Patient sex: M
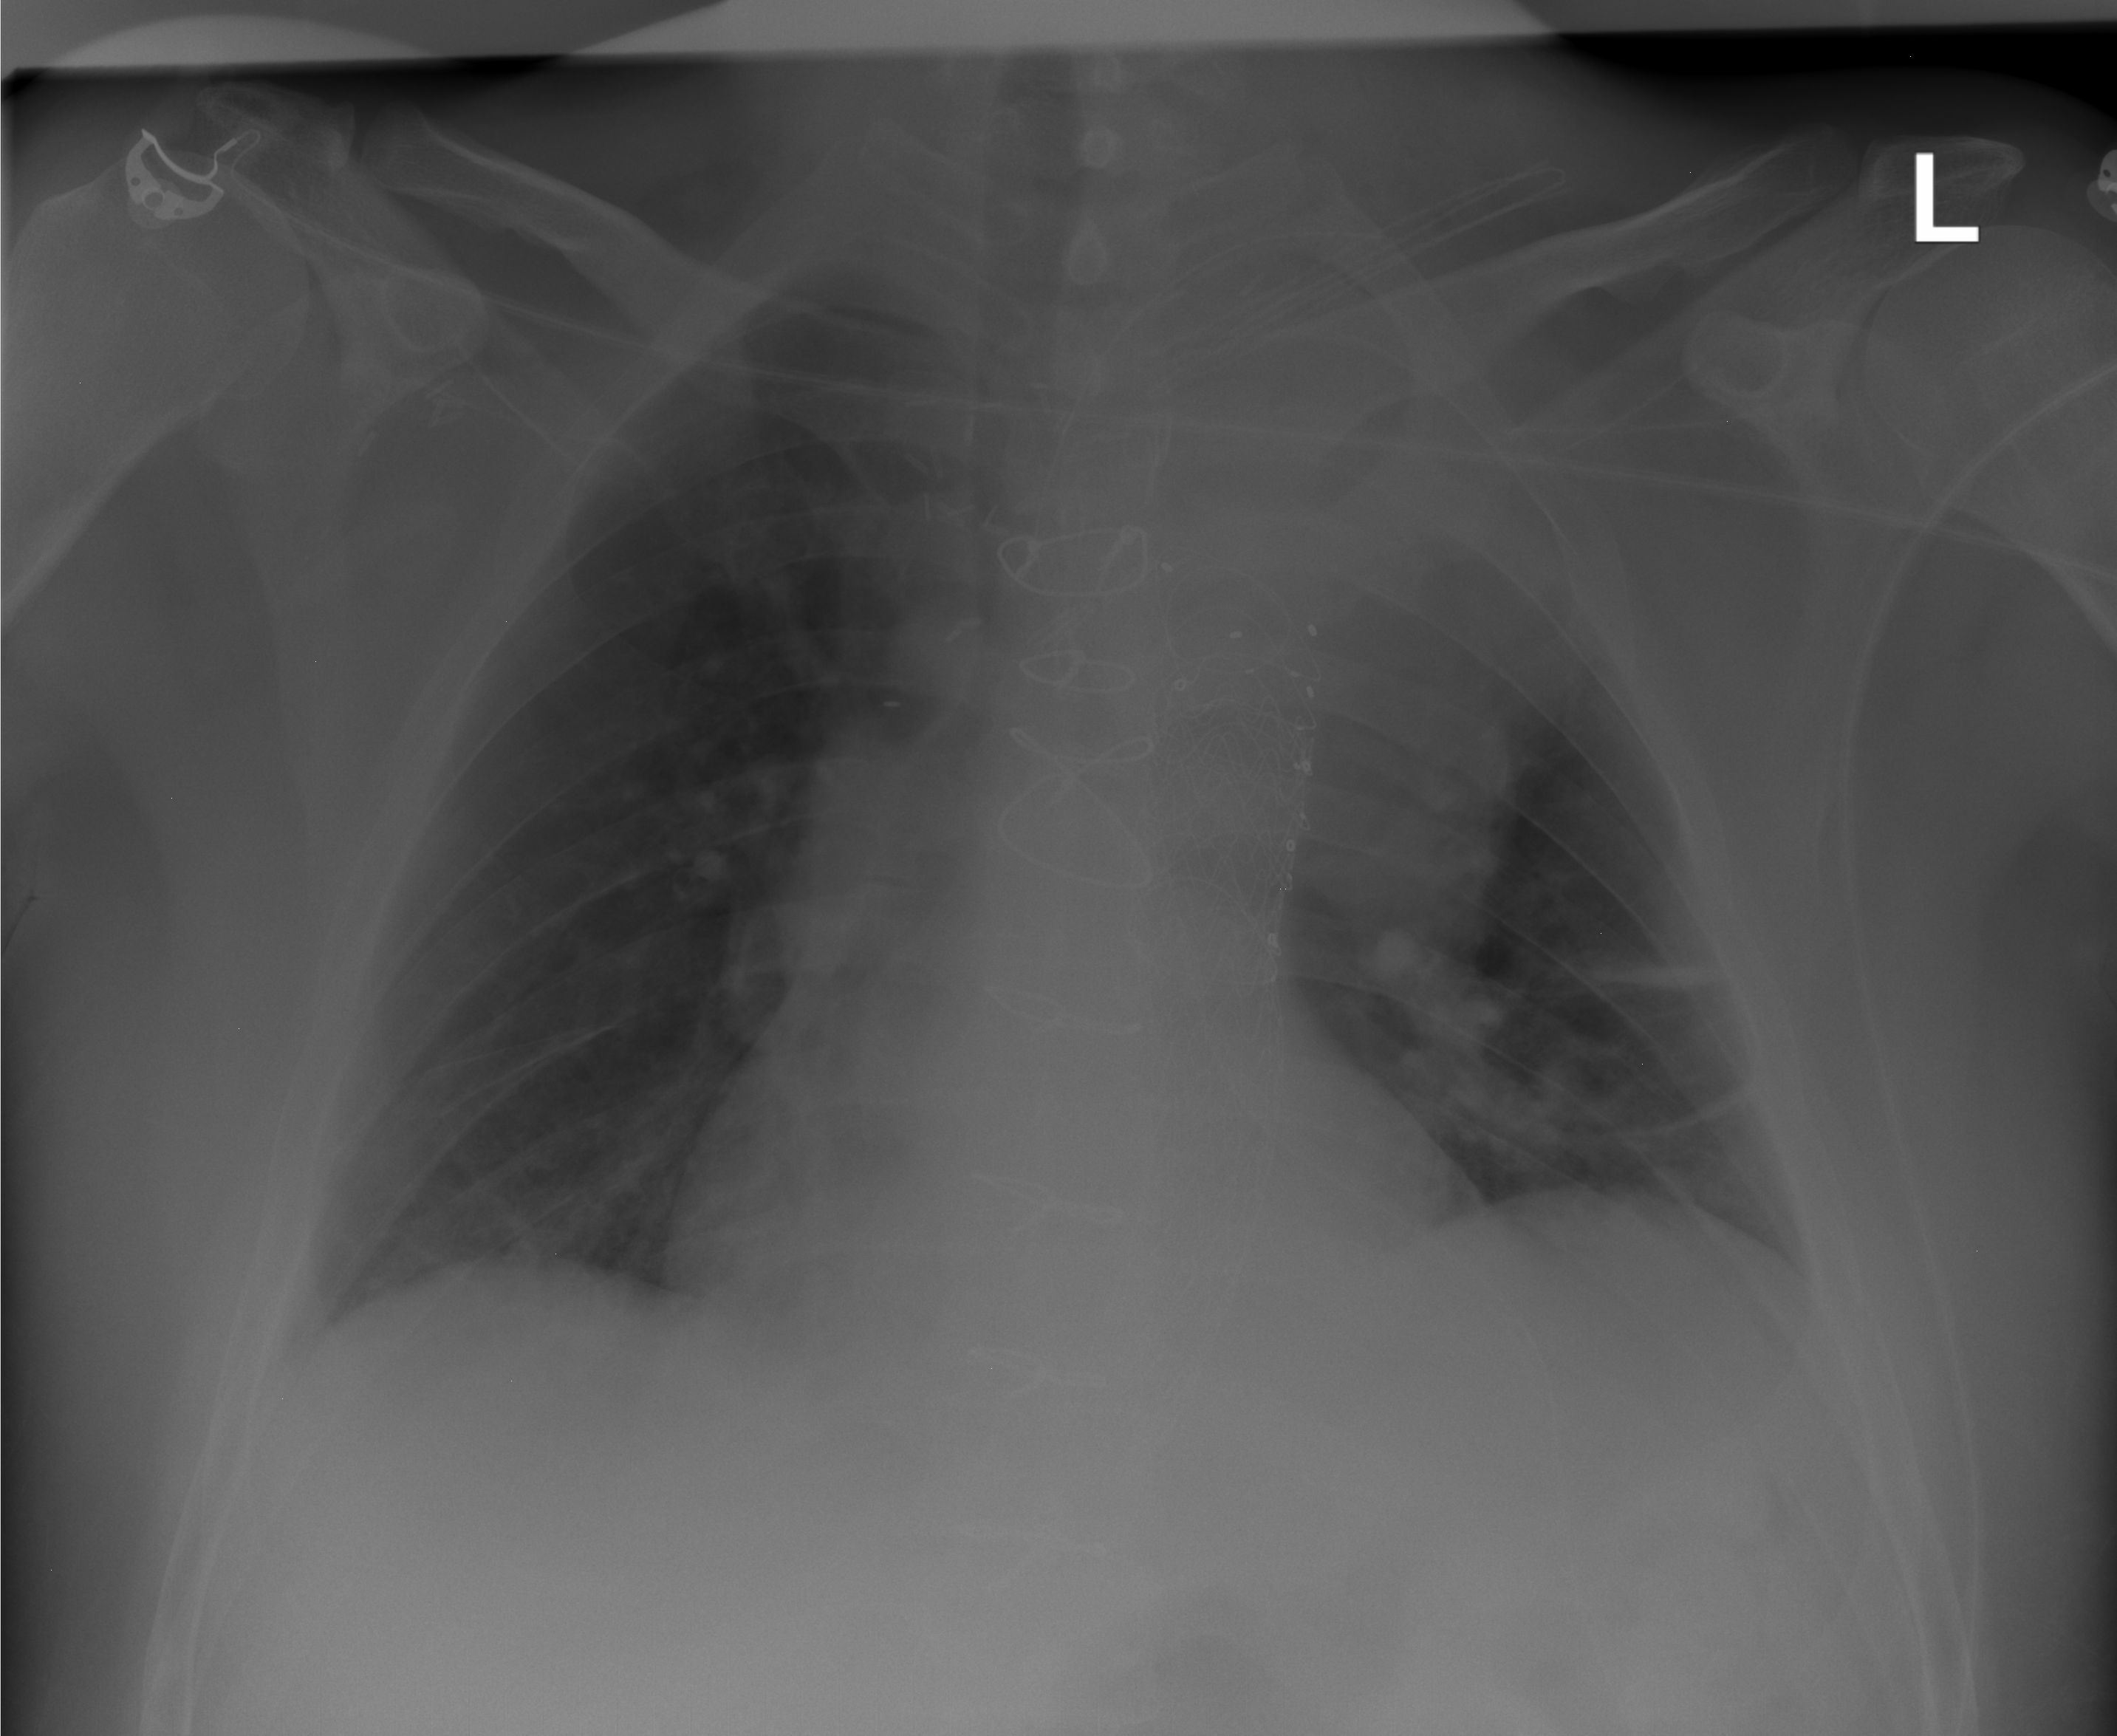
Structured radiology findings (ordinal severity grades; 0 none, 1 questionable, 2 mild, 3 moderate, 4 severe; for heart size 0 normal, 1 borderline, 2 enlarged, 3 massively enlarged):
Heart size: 1
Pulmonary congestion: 0
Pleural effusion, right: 0
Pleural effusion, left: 0
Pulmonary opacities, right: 0
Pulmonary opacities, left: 0
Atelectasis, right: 0
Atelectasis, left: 2